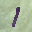
Label: 1